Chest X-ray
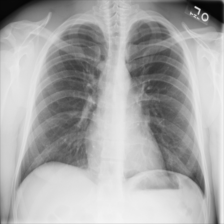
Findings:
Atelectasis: negative
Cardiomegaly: negative
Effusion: negative
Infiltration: negative
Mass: negative
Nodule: negative
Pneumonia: negative
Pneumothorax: negative
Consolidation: negative
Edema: negative
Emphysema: negative
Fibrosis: negative
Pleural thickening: negative
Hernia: negative